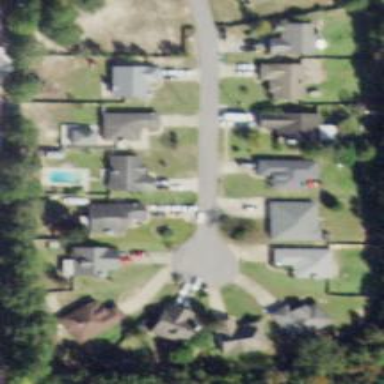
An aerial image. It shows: Residential area consisting of single-family homes.